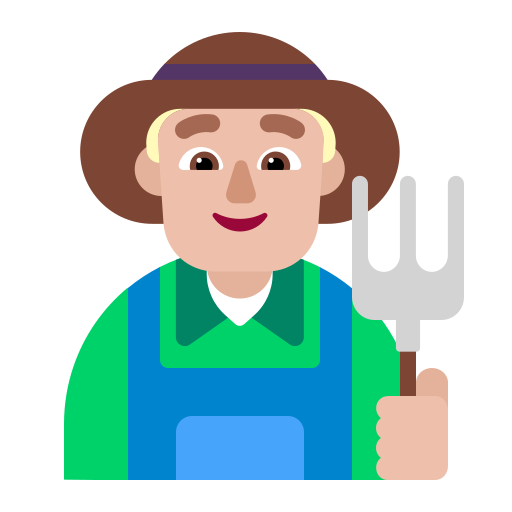
man farmer flat  light